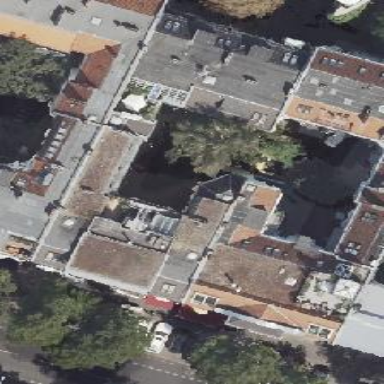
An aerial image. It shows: Saltbox-shaped roof distinguishes these apartments.